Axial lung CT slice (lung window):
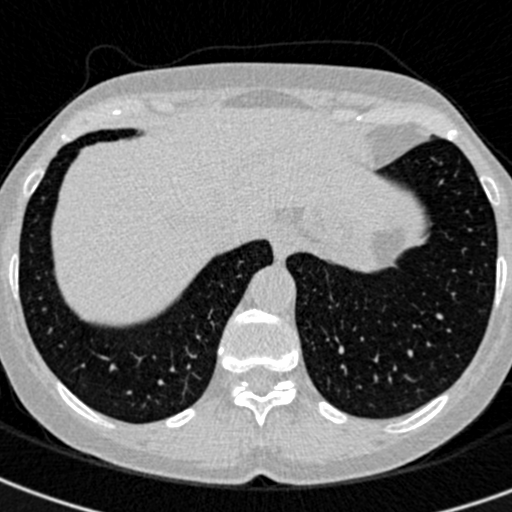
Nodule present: no